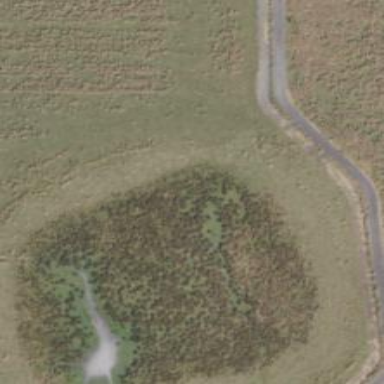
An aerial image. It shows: Marsh wetland.